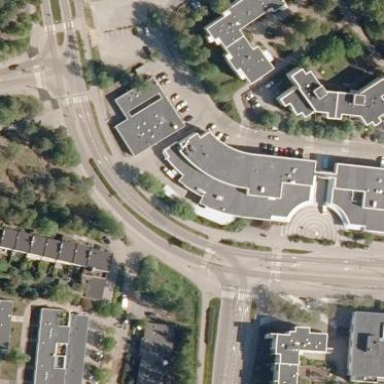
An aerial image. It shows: Commercial building.